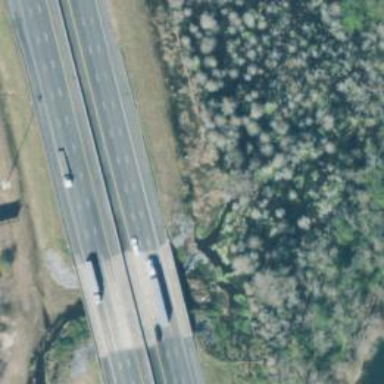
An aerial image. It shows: Motorway bridge.